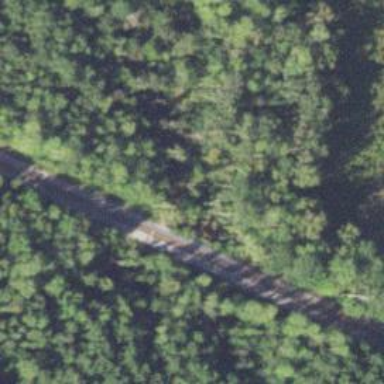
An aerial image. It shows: Culvert tunnel.